Question: ## Background
I am using <URL> to create a slider for a restaurant website and I would like to code it as semantically as possible. To give you an idea of the content, each slide has four main features:
- - - -
If you need a visual (and an appetite):

## My Solution
This was the most semantic way I could think of to code it:
'''
<figure class="swiper-slide">
<img src="img/hammin-it-up.jpg" alt="" />
<figcaption>
<strong class="slider-menu-category">Sandwiches</strong>
<dl class="slider-menu-item">
<dt>Hammin' It Up</dt>
<dd>Fontina Cheese & Blackforest Ham grilled on Texas Toast</dd>
</dl>
</figcaption>
</figure>
'''
## My Question/s
1. Is it semantically friendly and w3-OK to use a <dl> within a <figcaption> tag?
2. Is there a more semantic way to show the slide "title" (aka category) than using a class? I realize this is a separate question, but it's related and I couldn't cram all that into the post title...
## My Research
I could not find a site with an exact match to what I did, but I found some that were close:
- <URL>'<p>''<figcaption>'
<URL> indicates nothing suggesting my method was incorrect, so I am semi-sure it's fine, but any feedback would be appreciated.
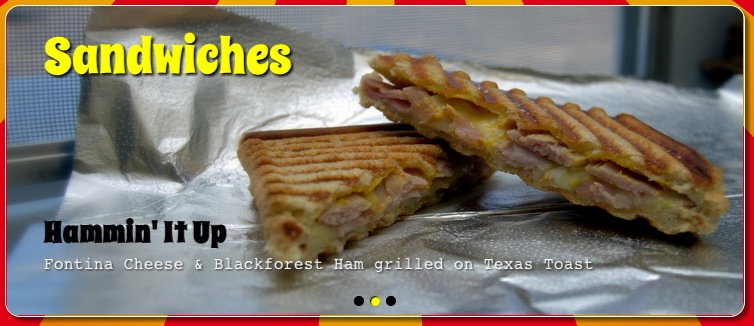
Answer: Yes, <URL>.
However, I don't think it's the best choice in your specific example.
The 'dl' doesn't really anything to understanding the content of this 'figure'. It would be appropriate if there were several name-value pairs (e.g., "Price", "Ingredients" etc.), but what you currently have is just a title and a description.
The <URL> here.
And I also think that the category/title/description isn't really a caption for the photograph in this case; to me, it seems these 4 elements should be on the same level, so to say. But this is open for interpretation and also depends on the context where this slideshow will be shown.
Instead of using 'figure', I think that each menu item should be an <URL>. This choice enables the use of headings and 'header' elements:
'''
<article>
<img src="" alt="" />
<header>
<div>Sandwiches</div>
<h1>Hammin' It Up</h1>
</header>
<p>Fontina Cheese & Blackforest Ham grilled on Texas Toast</p>
</article>
'''